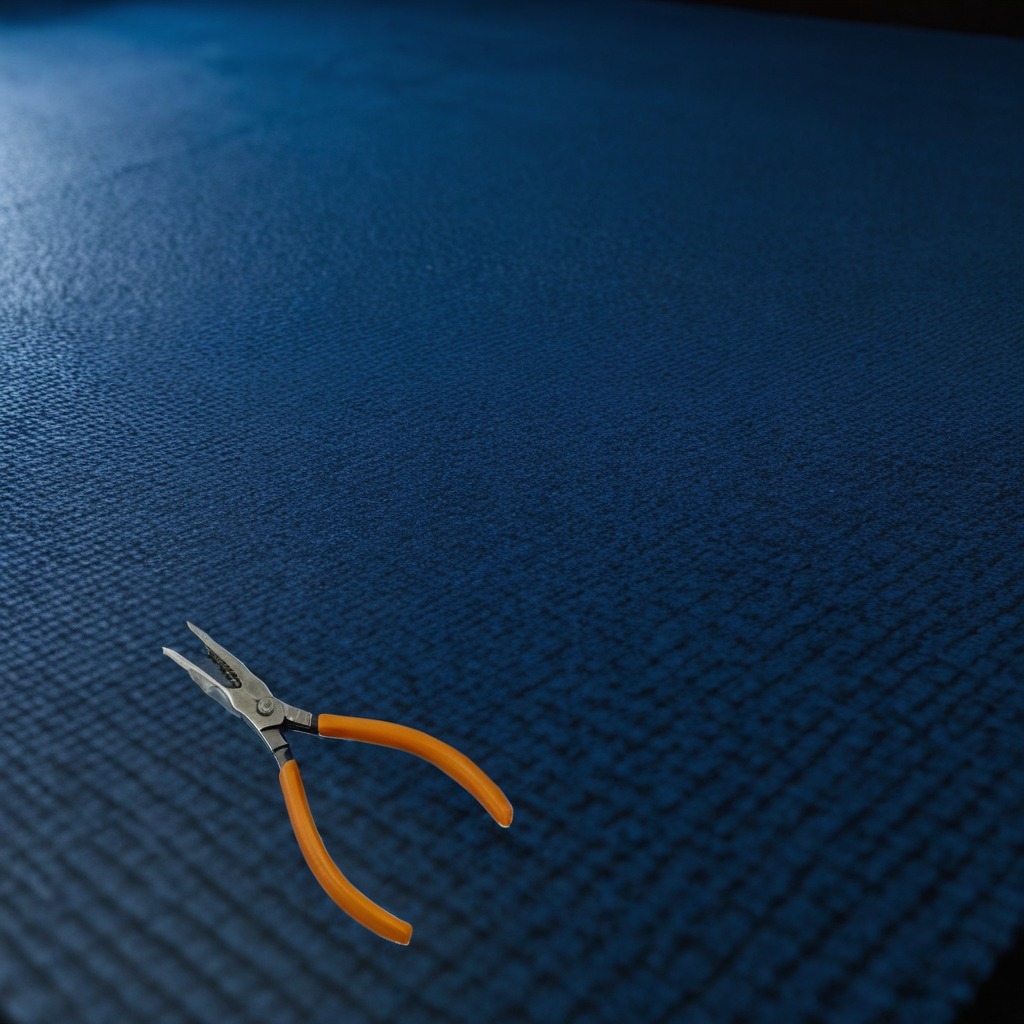
A plier is lying on a clean granite tabletop covered with a blue rubber mat inside a workshop at night.